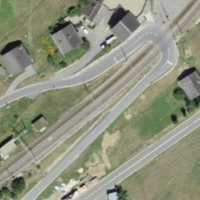
EUNIS habitat code: 23
Species observed at this site:
Datura stramonium
Geranium sanguineum